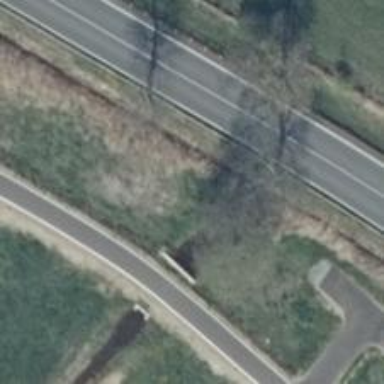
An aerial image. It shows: Asphalt path on bridge.